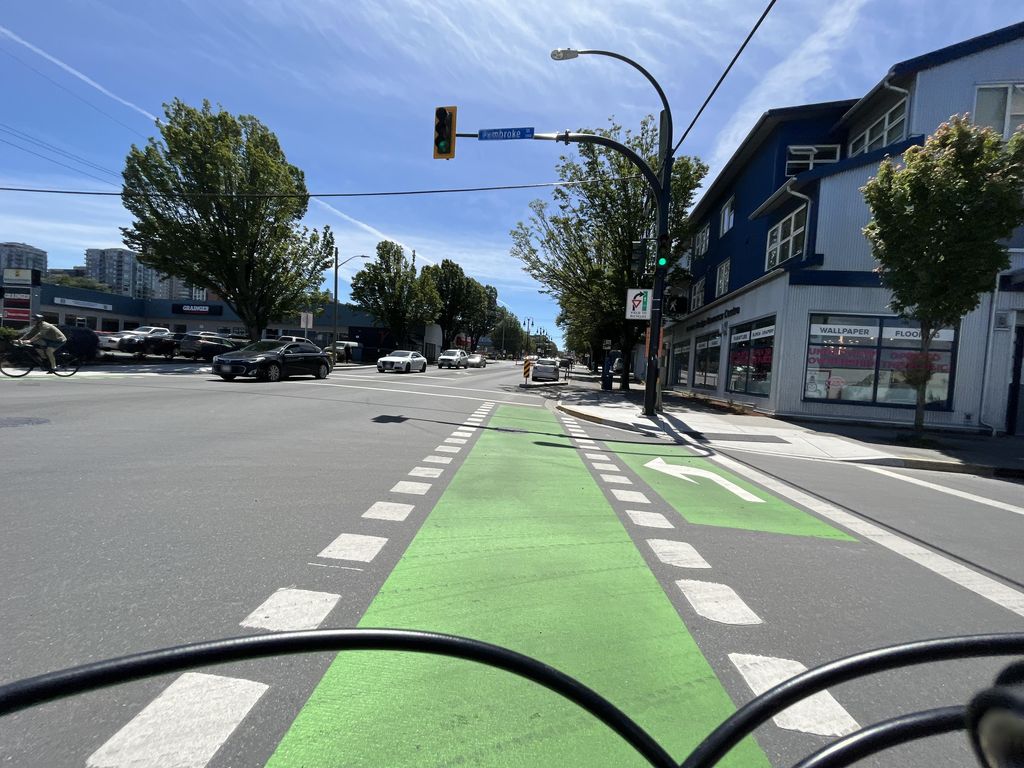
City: victoria